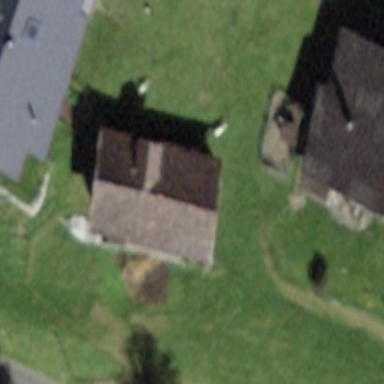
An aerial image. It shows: Barn with gabled roof.